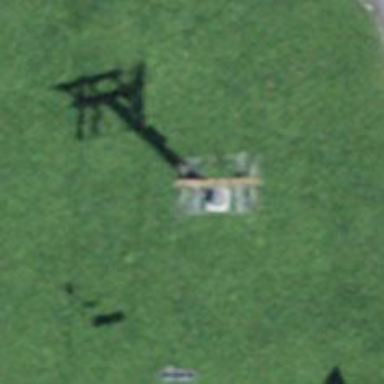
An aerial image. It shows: Pylon for aerialway.